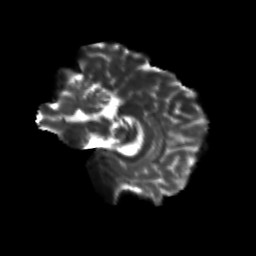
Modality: T2w
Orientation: sagittal
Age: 24
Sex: female
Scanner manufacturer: siemens
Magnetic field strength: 3 T
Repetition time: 3.5 s
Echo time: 0.125 s